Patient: sex M, age 53
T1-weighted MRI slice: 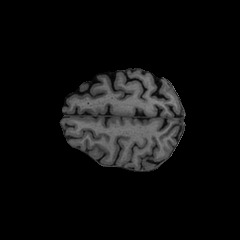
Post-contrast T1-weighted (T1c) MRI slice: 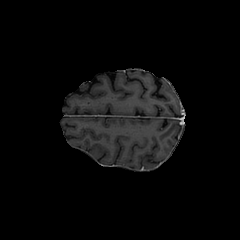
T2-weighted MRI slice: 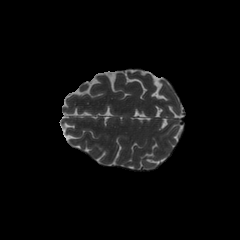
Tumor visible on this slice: no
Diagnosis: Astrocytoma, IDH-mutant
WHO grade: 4